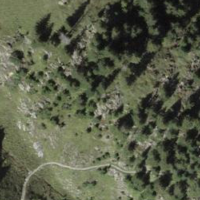
EUNIS habitat code: 23
Species observed at this site:
Papilio machaon
Falco tinnunculus
Colias croceus
Neotinea ustulata
Fabriciana niobe
Chorthippus biguttulus
Corvus corax